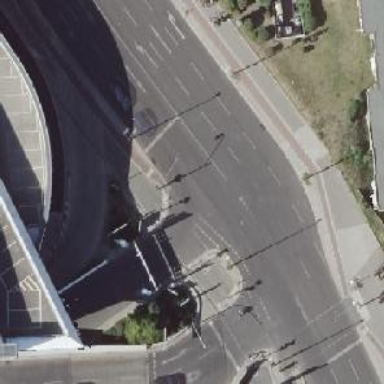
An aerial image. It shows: Crossing with traffic signals.